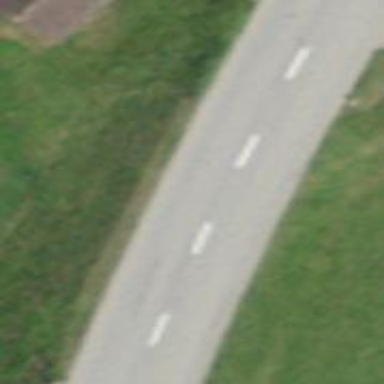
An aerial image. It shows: Primary road with asphalt surface.